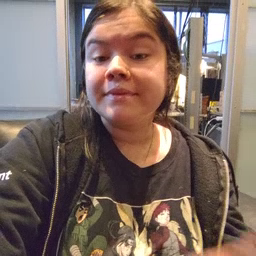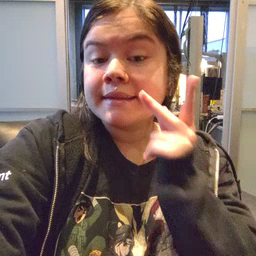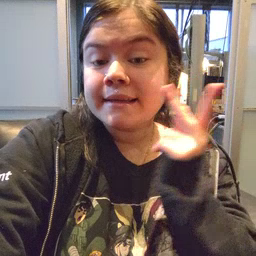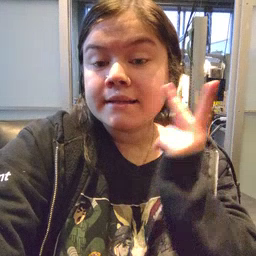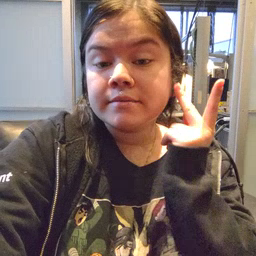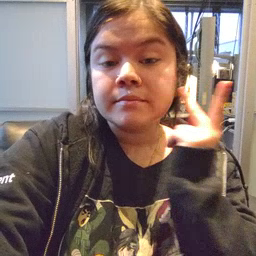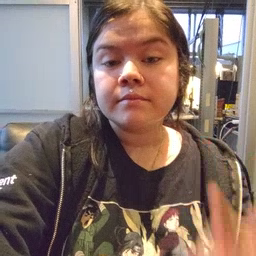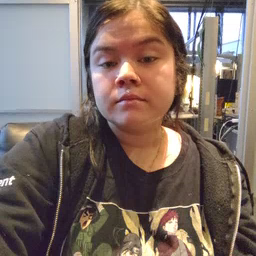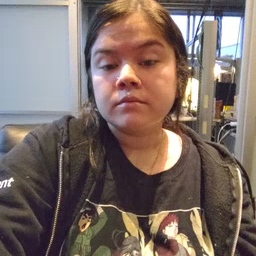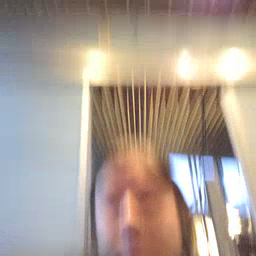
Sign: kitty